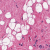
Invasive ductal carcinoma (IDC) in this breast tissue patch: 0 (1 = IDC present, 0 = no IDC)